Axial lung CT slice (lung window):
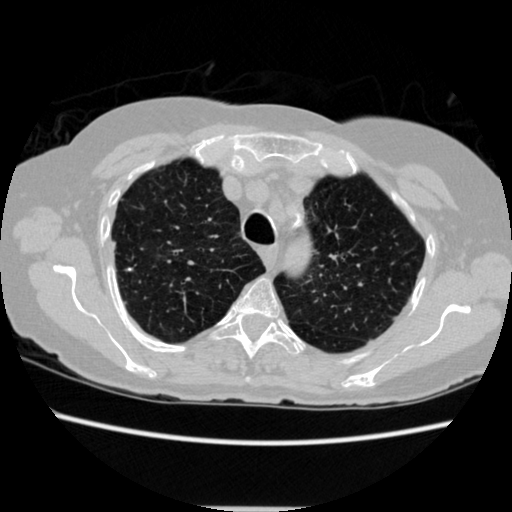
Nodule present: no